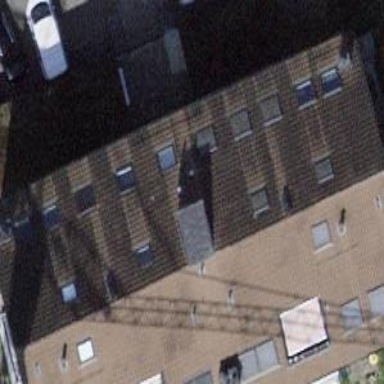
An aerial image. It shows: Gabled roof adorns the apartments building.